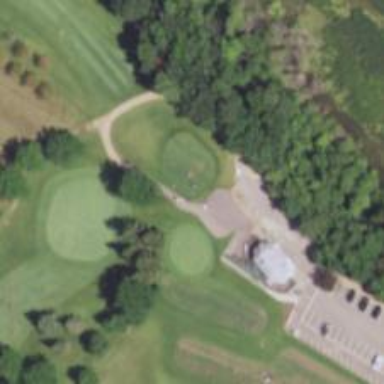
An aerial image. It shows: Path designated for golf carts.